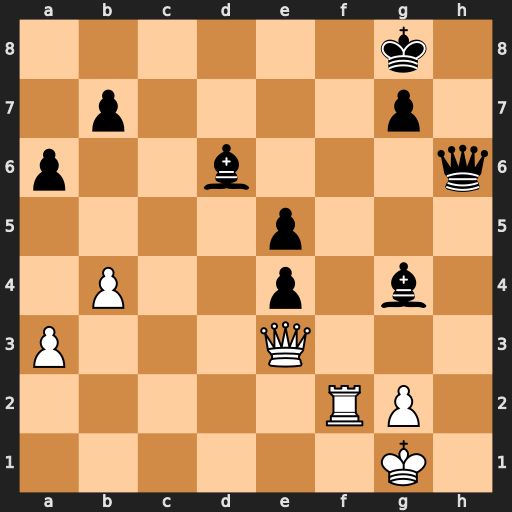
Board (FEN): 6k1/1p4p1/p2b3q/4p3/1P2p1b1/P3Q3/5RP1/6K1
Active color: w
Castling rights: -
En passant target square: -
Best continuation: Qxh6 gxh6 Rf6 Be7 Rg6+ Kf7 Rxg4